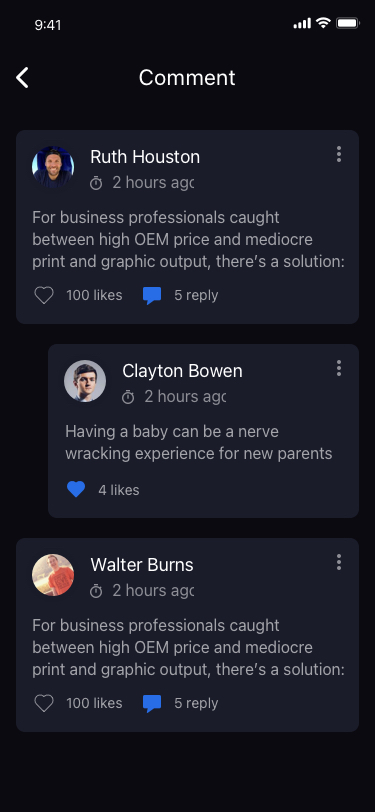
Text in this UI design:
Comment
Ruth Houston
2 hours ago
For business professionals caught between high OEM price and mediocre print and graphic output, there’s a solution: Business Express’s Eclipse line of compatible laser toner cartridges that meet or exceed OEM quality for 20% less than typical OEM price. While even brand name OEMs display “This cartridge may contain recycled components” on packaging, only Business Express, a leading U.S.-based toner cartridge remanufacturer, uses all new internal components on its Eclipse line of compatible toner cartridges, and offers a guaranty on the cartridge and printer.

To ensure the blackest blacks and sharpest colors on every print job, the Eclipse OEM-compatible toner cartridges use just premium toner and all new internal components on every remanufactured toner cartridge.

Because this includes a brand new photoelectric drum, primary charge roller, magnetic rollers, wiper and doctor blades, as well as seals and end foams to prevent leaking, each toner cartridge prints at optimum quality to the end of is life cycle. In contrast, lower quality toner cartridges and even some OEM brands may reuse internal components over and over, diminishing print quality and reliability.

Before Business Express ships any Eclipse toner cartridge, rigorous print tests are conducted to ensure quality. This includes a solid page of black and a series of halftones to make certain that text prints crisp and clear. Color tests of cyan, magenta, yellow, and black, including full solid prints and gradations, further ensure that up to 256,000 shades of color appear their best for photos, graphs, and other graphics.

“It’s untrue that remanufactured toner cartridges can’t as good as OEM or will void the warranty,” says Business Express owner Dean Gutch. “By law OEMs can’t force you to buy their brand any more than a car dealer can force you to buy their oil filter. We’re so certain that Eclipse toner cartridges will meet or exceed OEM print quality that we guaranty not only the cartridge but also the printer.”

Business Express remanufactures OEM-compatible laser toner cartridges for most major brands including Hewlett Packard, Minolta, Lexmark, and others. In addition to color and black and white toner cartridges, the company offers Magnetic Ink Character Recognition (MICR) toner cartridges, suitable by banks to print checks. They also build custom cartridges for those with special needs.

In addition to remanufacturing to satisfy the latest OEM microchip requirements, they ship nationally with next day delivery as well as internationally.
100 likes
5 reply
Walter Burns
2 hours ago
For business professionals caught between high OEM price and mediocre print and graphic output, there’s a solution: Business Express’s Eclipse line of compatible laser toner cartridges that meet or exceed OEM quality for 20% less than typical OEM price. While even brand name OEMs display “This cartridge may contain recycled components” on packaging, only Business Express, a leading U.S.-based toner cartridge remanufacturer, uses all new internal components on its Eclipse line of compatible toner cartridges, and offers a guaranty on the cartridge and printer.

To ensure the blackest blacks and sharpest colors on every print job, the Eclipse OEM-compatible toner cartridges use just premium toner and all new internal components on every remanufactured toner cartridge.

Because this includes a brand new photoelectric drum, primary charge roller, magnetic rollers, wiper and doctor blades, as well as seals and end foams to prevent leaking, each toner cartridge prints at optimum quality to the end of is life cycle. In contrast, lower quality toner cartridges and even some OEM brands may reuse internal components over and over, diminishing print quality and reliability.

Before Business Express ships any Eclipse toner cartridge, rigorous print tests are conducted to ensure quality. This includes a solid page of black and a series of halftones to make certain that text prints crisp and clear. Color tests of cyan, magenta, yellow, and black, including full solid prints and gradations, further ensure that up to 256,000 shades of color appear their best for photos, graphs, and other graphics.

“It’s untrue that remanufactured toner cartridges can’t as good as OEM or will void the warranty,” says Business Express owner Dean Gutch. “By law OEMs can’t force you to buy their brand any more than a car dealer can force you to buy their oil filter. We’re so certain that Eclipse toner cartridges will meet or exceed OEM print quality that we guaranty not only the cartridge but also the printer.”

Business Express remanufactures OEM-compatible laser toner cartridges for most major brands including Hewlett Packard, Minolta, Lexmark, and others. In addition to color and black and white toner cartridges, the company offers Magnetic Ink Character Recognition (MICR) toner cartridges, suitable by banks to print checks. They also build custom cartridges for those with special needs.

In addition to remanufacturing to satisfy the latest OEM microchip requirements, they ship nationally with next day delivery as well as internationally.
100 likes
5 reply
Having a baby can be a nerve wracking experience for new parents – not the nine months of pregnancy, I’m talking about after the infant is brought home from the hospital. It’s always the same thing, by the time they have their third child they have it all figured out, but with number one it’s a learning thing.

Baby monitors help you hear your baby’s needs without you having to be in the room with the baby. Some baby monitors are portable, or “mobile” and are small enough that you can carry it in your pocket as you do your daily chores around the house. Depending on your price range it’s best to have a base unit that plugs into the wall. The receiving unit can be like your portable phone, you can carry it around with you, and plug it back into the base unit to be recharged.

Some people find that their baby monitor can be interrupted by cell phones, mobile phones, computer networks and even your neighbors baby monitors. Be aware of any potential interruptions before you put the monitor into official use. Also, make sure you get a monitor with a receiving unit that emits a tone when the battery is going low so you won’t be caught with a dead battery.

Another consideration before purchasing a baby monitor is the range the monitors have. If you have a more regular sized home say 1,800 you probably won’t have any problem with a conventional baby monitor. If you live in a home that has square footage of 4,000 or more, or if you live in a multi level home you may need a specific type of unit.

There are baby monitors available that actually feature what is called a “sensor pad”. The pad is placed underneath the crib sheet and picks up any movement the baby may make. Some physicians recommend these types of monitors for premature babies.
4 likes
Clayton Bowen
2 hours ago